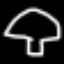
Label: mushroom